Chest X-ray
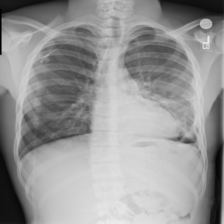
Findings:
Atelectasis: negative
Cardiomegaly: negative
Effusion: negative
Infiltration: negative
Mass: negative
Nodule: negative
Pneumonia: negative
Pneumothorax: positive
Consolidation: negative
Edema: negative
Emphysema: negative
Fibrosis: negative
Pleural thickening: negative
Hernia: negative